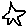
Label: star